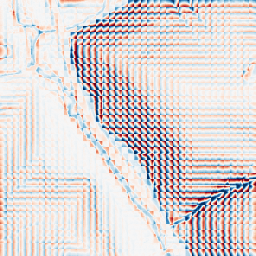
Category: wavelet
Decomposition family: wavelet_dwt
Decomposition parameters: wavelet: haar
level: 3
Upsampling method: nearest
Upsampling parameters: scale: 2
Upsampling scale: 2